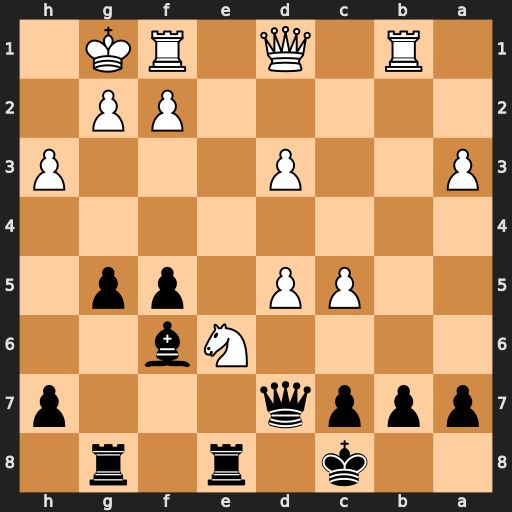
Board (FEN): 2k1r1r1/pppq3p/4Nb2/2PP1pp1/8/P2P3P/5PP1/1R1Q1RK1
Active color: b
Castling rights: -
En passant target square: -
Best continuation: Qxd5 Nxc7 Kxc7